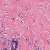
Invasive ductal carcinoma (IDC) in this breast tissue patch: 0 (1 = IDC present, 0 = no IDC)